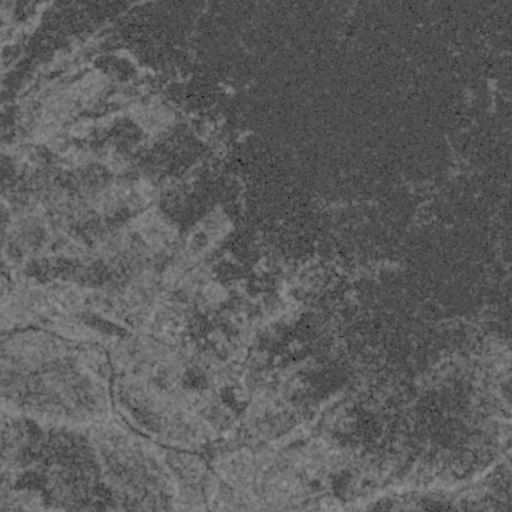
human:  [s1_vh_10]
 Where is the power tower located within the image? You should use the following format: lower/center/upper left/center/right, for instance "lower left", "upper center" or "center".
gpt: The power tower is located in the upper right of the image.
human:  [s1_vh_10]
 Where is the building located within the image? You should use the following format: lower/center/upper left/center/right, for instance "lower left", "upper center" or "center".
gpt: The building is located in the center of the image.
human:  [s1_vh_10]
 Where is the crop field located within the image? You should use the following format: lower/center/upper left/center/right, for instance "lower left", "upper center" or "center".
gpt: There is no crop field in the image.

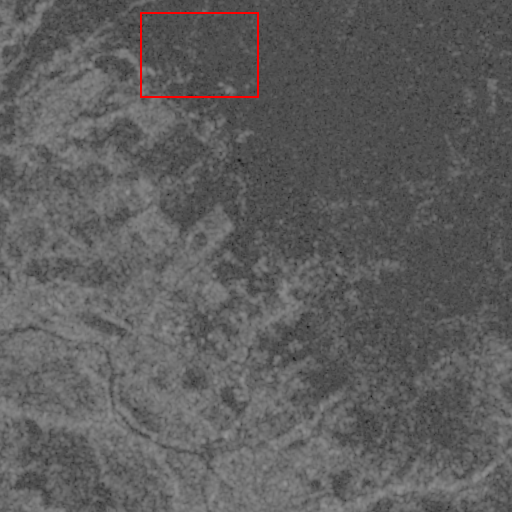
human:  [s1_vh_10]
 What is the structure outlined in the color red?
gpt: There is no red outline.
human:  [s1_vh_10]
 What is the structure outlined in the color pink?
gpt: There is no structure outlined in pink.